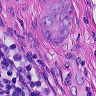
Metastatic tissue present: yes